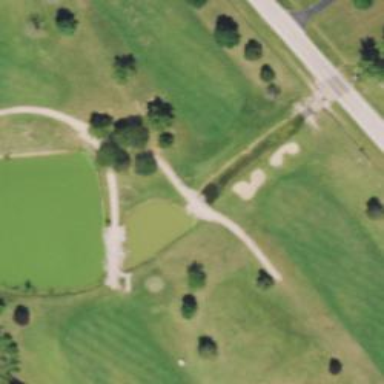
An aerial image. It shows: Golf cartpath that is also road path.